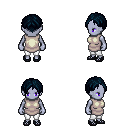
a pixel art fantasy rpg character, female body template, dark elf, purple skin, white tunic, white pants, raven parted hairstyle, ghillies, four views (front, back, left, right), 2x2 character sprite sheet, small pixel art, hard edges, no anti-aliasing